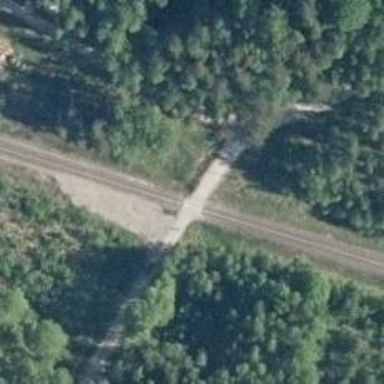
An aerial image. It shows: Continuous rail track.